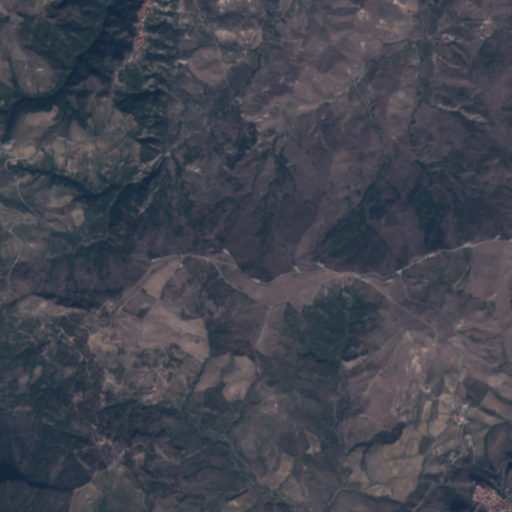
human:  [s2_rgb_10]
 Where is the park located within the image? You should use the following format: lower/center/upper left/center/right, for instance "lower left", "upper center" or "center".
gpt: The park is located in the upper left of the image.
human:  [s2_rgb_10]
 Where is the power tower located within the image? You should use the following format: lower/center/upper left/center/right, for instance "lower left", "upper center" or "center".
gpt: The power tower is located in the right of the image.
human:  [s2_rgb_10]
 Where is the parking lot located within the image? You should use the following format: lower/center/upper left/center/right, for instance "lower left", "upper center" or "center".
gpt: There is no parking lot in the image.